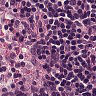
Metastatic tissue present: no